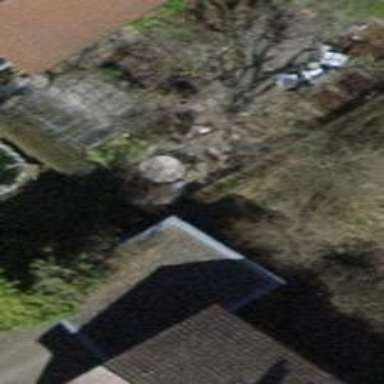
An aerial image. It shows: Garage.